Question: At the beginning I'm at 'adminPage.jsp' :
'''
<!DOCTYPE html>
<html>
<head><title>System Administrator Page</title>
<link rel="stylesheet"
href="./css/styles.css"
type="text/css"/>
</head>
<body>
<h1>Hello ${name.firstName} ${name.lastName} , You've logged in successfully!</h1>
<h1>
Please choose one of the following options
</h1>
<fieldset>
<legend>Add a new manager to the bank system</legend>
<form action="adminAddNewManager">
<a href="registration.jsp">Press here to continue</a>
</form>
</fieldset>
'''
And I want to move to 'registration.jsp' , which is located at the same folder of 'adminPage.jsp' .
But when I try to move to 'adminPage.jsp' :

I get :
'''
HTTP Status 404 - /WebBank/registration.jsp
--------------------------------------------------------------------------------
type Status report
message /WebBank/registration.jsp
description The requested resource (/WebBank/registration.jsp) is not available.
--------------------------------------------------------------------------------
Apache Tomcat/7.0.28
'''
Why is that ?
Regards
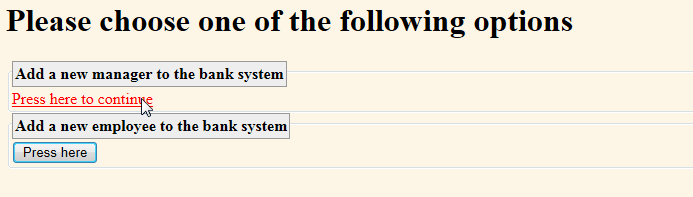
Answer: If It's in the same folder, use '< a href="/registration.jsp">Press here to continue< /a>'
If it didn't help (which I doubt):
'HTTP Status 404' means that the requested file could not be found on the server (not surprisingly)
So either of these are happening:
1. The URL is incorrect. (I'd bet on this).
2. The file is not created or has different name or is not saved. You might also want to check that the page name is all in lowercase or is exactly registration.jsp